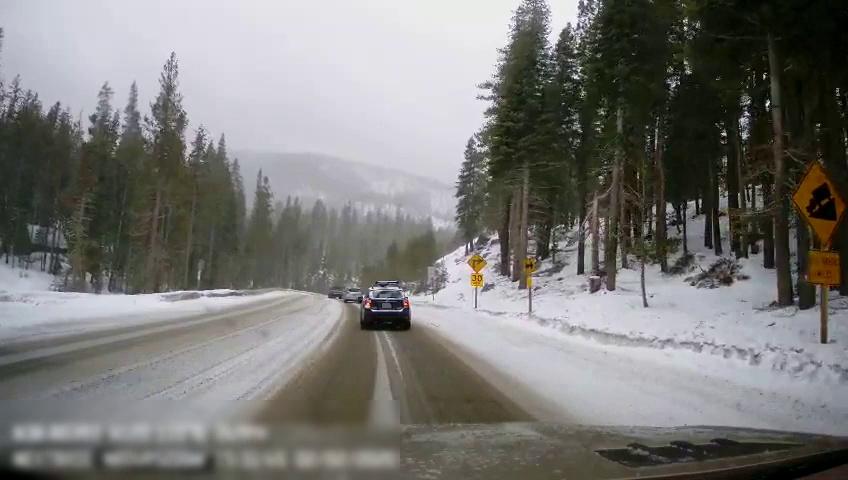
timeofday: Day
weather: Snowy
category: Drivable Space
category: Vehicles | SUV
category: Vehicles | Car
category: Vehicles | SUV
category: Traffic | Signs
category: Traffic | Signs
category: Traffic | Signs
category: Traffic | Signs
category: Traffic | Signs
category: Traffic | Signs